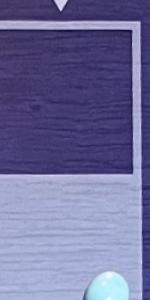
Label: Empty